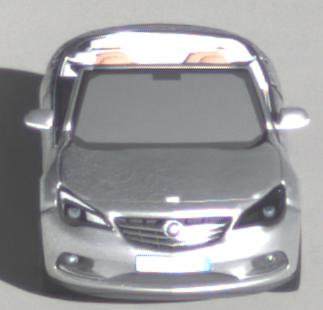
Make: Opel
Model: Cascada 1.4 Turbo
Detailed model: Cascada
Model produced from: 2013/03
Model produced until: 2015/01
Doors: 2
Color: white
Road condition: dry road
Daytime: morning or afternoon
Contrast: high contrast